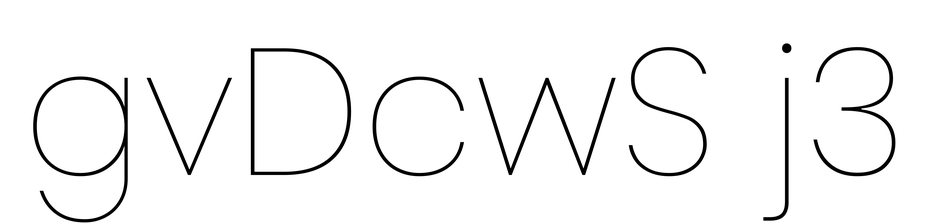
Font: Poppins-Thin